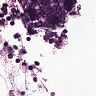
Metastatic tissue present: no